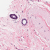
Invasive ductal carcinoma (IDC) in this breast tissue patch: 0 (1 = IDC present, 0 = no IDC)